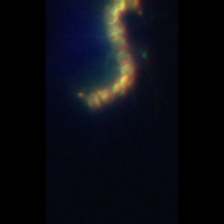
Taxon: Chaetoceros
Group: Diatoms